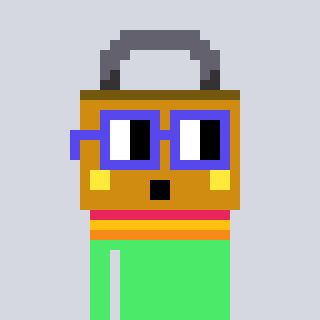
a pixel art character with square blue glasses, a lock-shaped head and a teal-colored body on a cool background